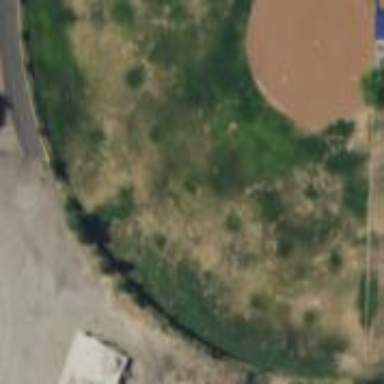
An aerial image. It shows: Baseball pitch for leisure land activities.